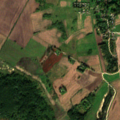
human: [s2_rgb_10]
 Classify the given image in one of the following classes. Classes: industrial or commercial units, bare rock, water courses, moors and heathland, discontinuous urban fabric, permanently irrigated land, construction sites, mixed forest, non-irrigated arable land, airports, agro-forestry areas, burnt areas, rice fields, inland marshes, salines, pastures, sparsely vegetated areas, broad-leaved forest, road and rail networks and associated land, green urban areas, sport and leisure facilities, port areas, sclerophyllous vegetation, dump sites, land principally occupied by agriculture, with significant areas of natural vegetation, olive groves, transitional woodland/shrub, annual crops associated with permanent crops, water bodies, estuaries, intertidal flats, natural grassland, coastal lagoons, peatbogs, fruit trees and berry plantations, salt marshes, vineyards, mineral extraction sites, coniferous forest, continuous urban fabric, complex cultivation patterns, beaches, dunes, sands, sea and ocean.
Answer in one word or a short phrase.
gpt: discontinuous urban fabric, non-irrigated arable land, complex cultivation patterns, land principally occupied by agriculture, with significant areas of natural vegetation, broad-leaved forest